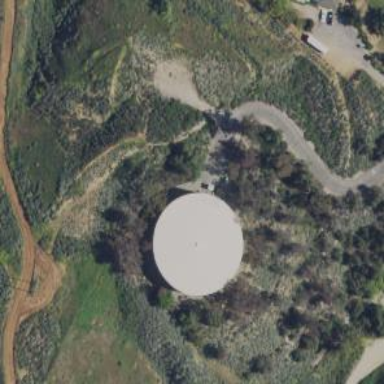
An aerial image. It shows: Water tower that is man-made.